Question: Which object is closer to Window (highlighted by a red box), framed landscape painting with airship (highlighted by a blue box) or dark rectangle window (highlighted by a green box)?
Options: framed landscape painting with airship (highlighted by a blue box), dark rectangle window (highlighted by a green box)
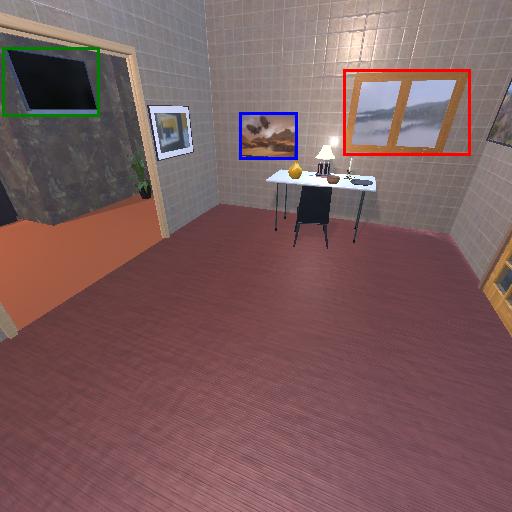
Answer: framed landscape painting with airship (highlighted by a blue box)